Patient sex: M
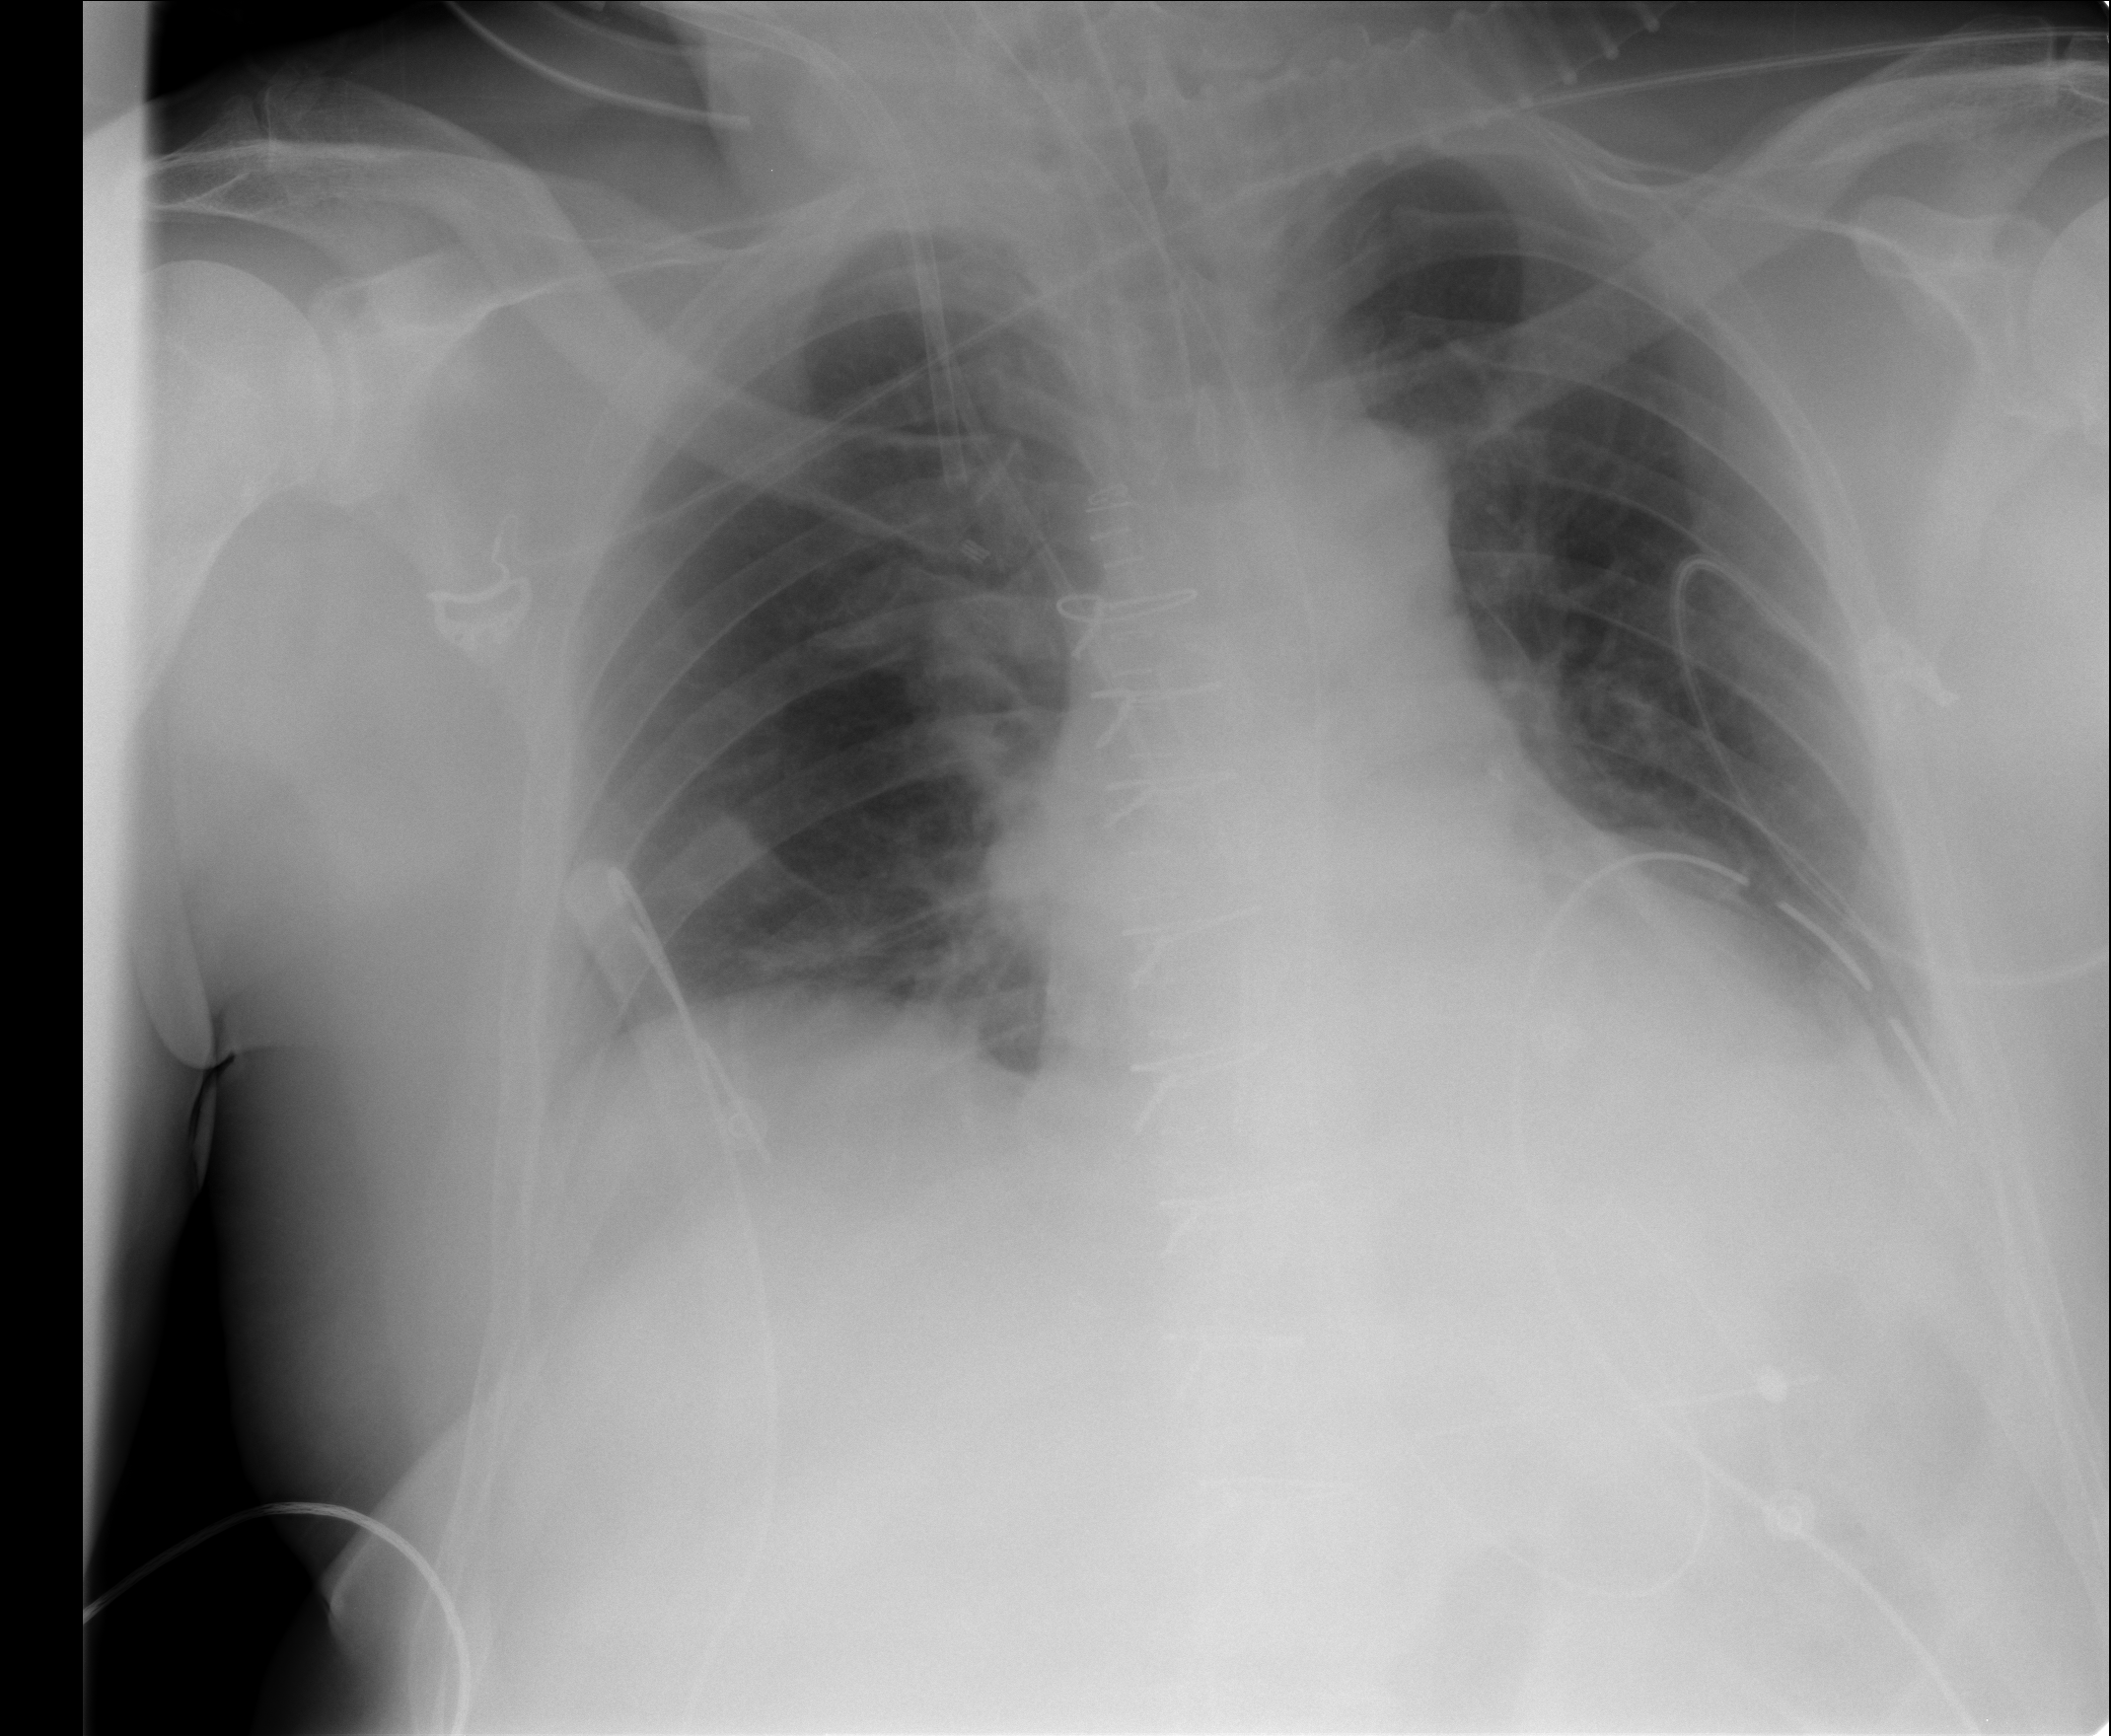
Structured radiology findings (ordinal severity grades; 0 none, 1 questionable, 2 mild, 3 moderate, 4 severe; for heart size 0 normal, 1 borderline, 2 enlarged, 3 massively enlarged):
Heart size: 0
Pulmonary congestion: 0
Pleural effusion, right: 0
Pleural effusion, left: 1
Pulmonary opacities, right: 0
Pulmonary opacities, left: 0
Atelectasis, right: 1
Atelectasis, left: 1